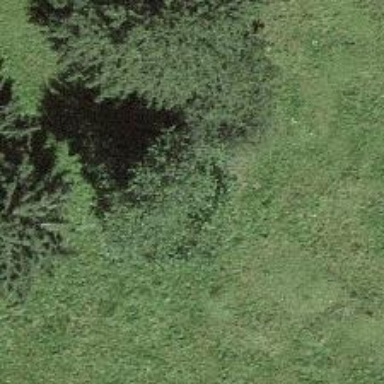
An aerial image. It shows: Single tag "natural: tree."